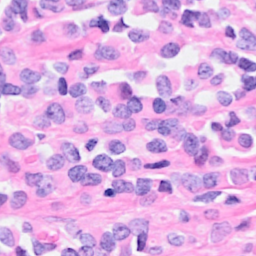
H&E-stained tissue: Breast